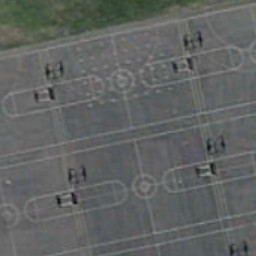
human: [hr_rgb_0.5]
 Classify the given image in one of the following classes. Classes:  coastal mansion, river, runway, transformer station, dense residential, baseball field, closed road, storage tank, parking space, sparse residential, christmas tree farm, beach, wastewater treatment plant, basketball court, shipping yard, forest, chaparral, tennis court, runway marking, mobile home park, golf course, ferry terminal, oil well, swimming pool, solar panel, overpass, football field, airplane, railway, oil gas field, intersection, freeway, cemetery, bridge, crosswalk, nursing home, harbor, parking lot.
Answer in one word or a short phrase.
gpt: basketball court